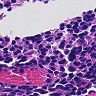
Metastatic tissue present: no